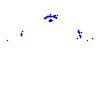
Particle: kaon